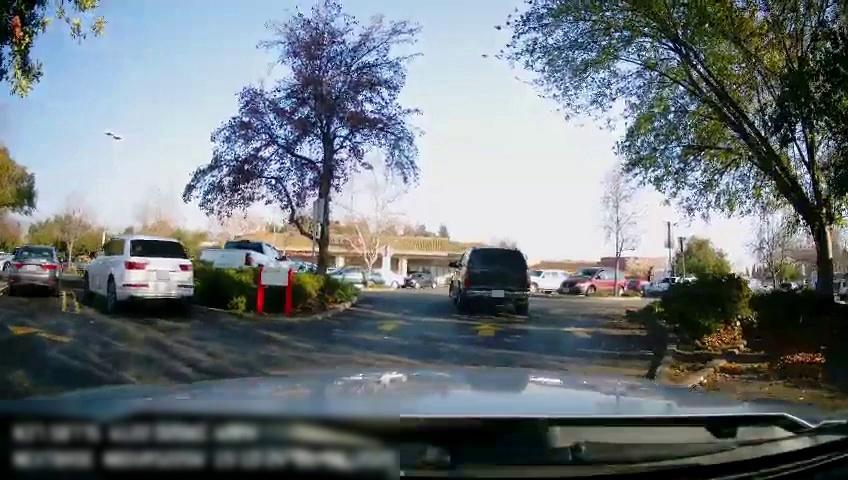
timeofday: Day
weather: Sunny
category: Drivable Space
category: Vehicles | Car
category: Vehicles | Car
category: Vehicles | SUV
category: Vehicles | Truck
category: Vehicles | Car
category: Vehicles | Car
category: Vehicles | SUV
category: Vehicles | Car
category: Vehicles | SUV
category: Vehicles | Truck
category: Vehicles | SUV
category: Vehicles | SUV
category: Vehicles | SUV
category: Vehicles | SUV
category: Vehicles | SUV